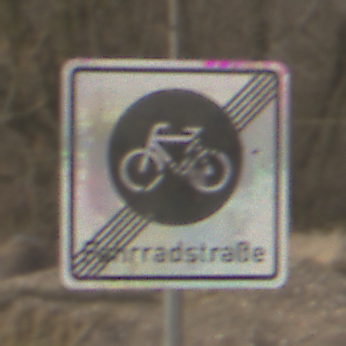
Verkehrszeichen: EndeFahrradstrasse
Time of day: MorningAfternoon
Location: Outdoor (Nature)
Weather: PartlyCloudy
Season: Winter
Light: Natural